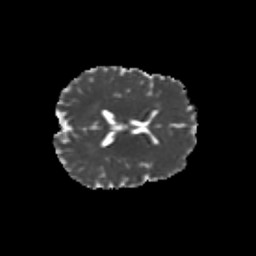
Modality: MD
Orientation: axial
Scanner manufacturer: siemens
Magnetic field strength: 3 T
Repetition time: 9.2 s
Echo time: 0.084 s